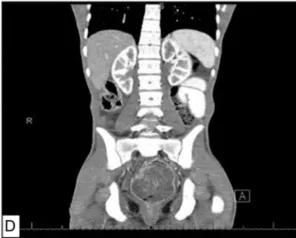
Computer tomography (CT) imaging. C, D) Coronal cuts of CT abdomen-pelvis with triple contrast (IV-oral-rectal) with the intussusceptum reaching down to the rectum with mild subsequent small bowel dilatation.
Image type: radiology (ct)